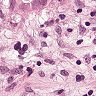
Metastatic tissue present: yes